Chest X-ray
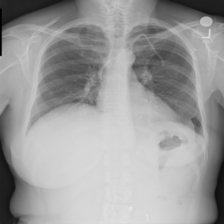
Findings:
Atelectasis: negative
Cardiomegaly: negative
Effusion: negative
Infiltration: negative
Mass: negative
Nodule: positive
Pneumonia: negative
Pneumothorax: negative
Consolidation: negative
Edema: negative
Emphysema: negative
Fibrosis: negative
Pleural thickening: negative
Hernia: negative